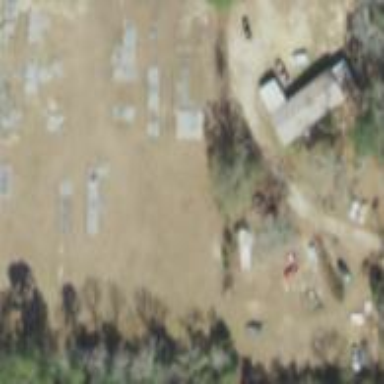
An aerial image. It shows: Cemetery.